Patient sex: M
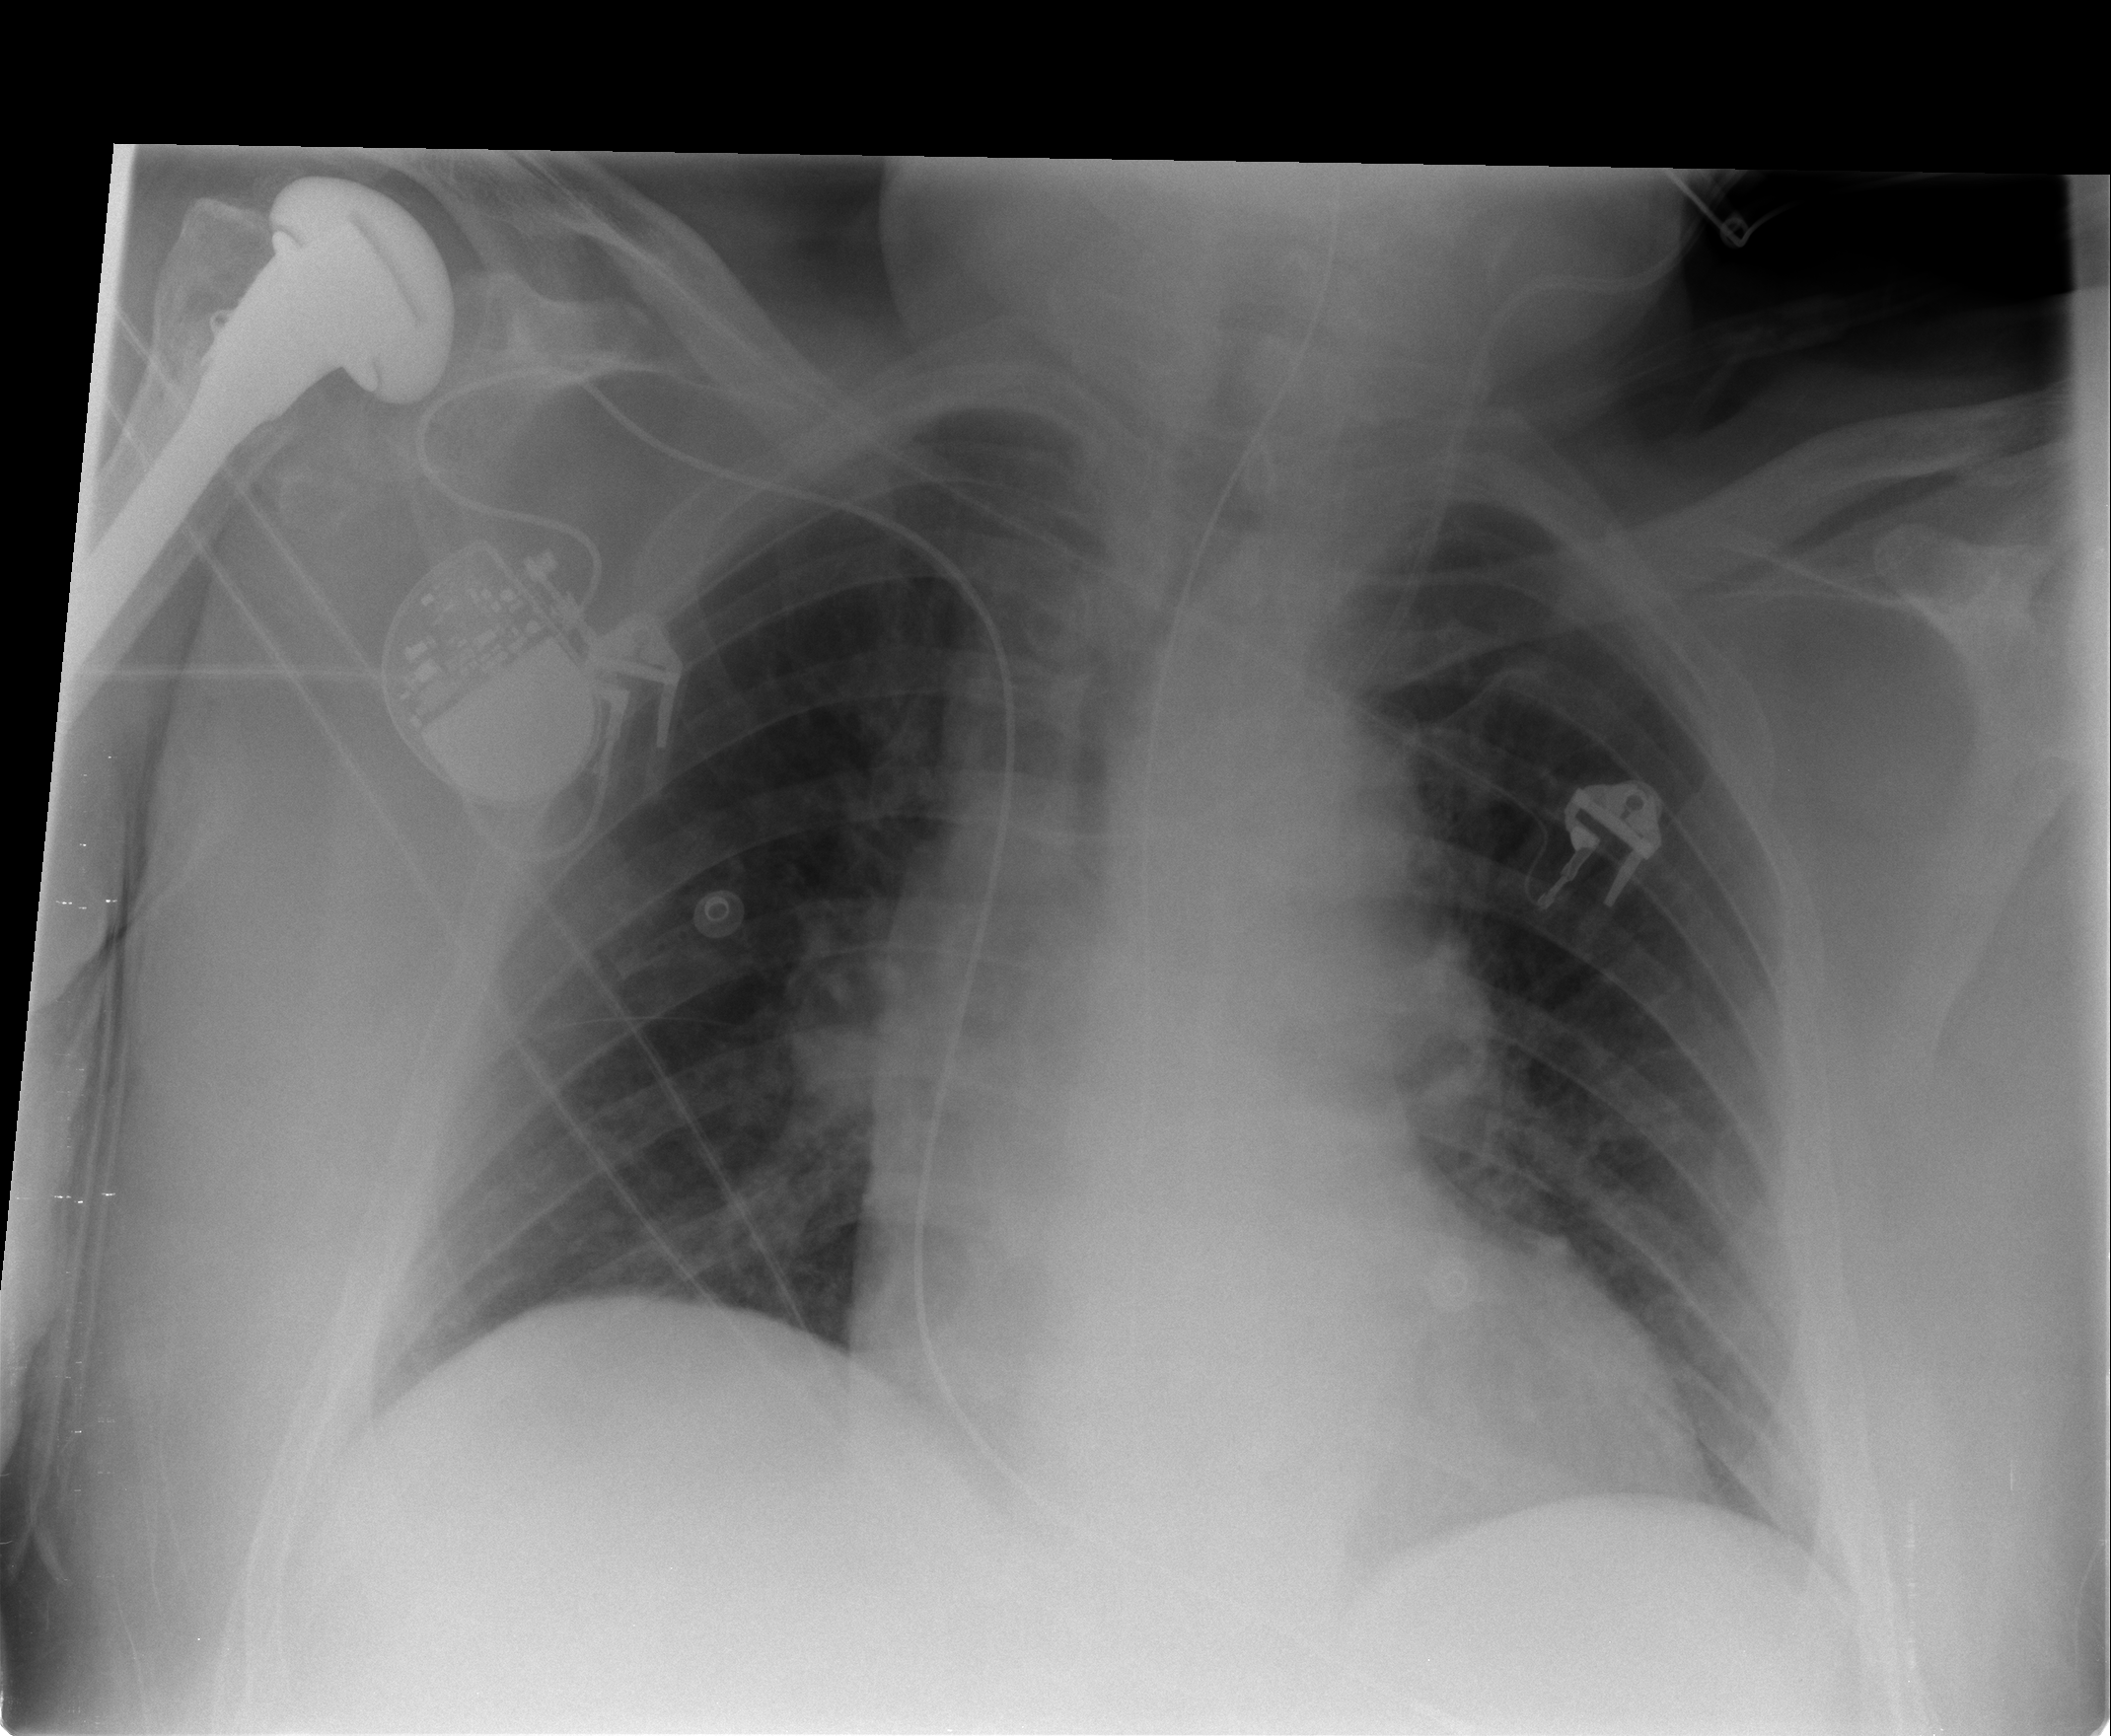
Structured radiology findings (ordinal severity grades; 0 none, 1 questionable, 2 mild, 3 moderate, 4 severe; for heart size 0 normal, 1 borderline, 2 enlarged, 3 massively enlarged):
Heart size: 0
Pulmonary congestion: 2
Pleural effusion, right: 0
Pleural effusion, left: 0
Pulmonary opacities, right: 0
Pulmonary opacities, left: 0
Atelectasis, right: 0
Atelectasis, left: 0